Interaction volume radius: 5 \u00c5
Interaction volume height: 20 \u00c5
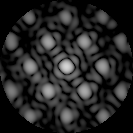
Disorder parameter: 0.3188